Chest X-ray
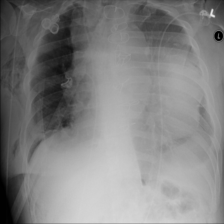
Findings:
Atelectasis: negative
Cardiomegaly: negative
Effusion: negative
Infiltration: negative
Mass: negative
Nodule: negative
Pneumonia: negative
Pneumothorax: positive
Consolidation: negative
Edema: negative
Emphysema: positive
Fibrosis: negative
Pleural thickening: negative
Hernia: negative